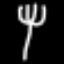
Label: fork